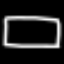
Label: square